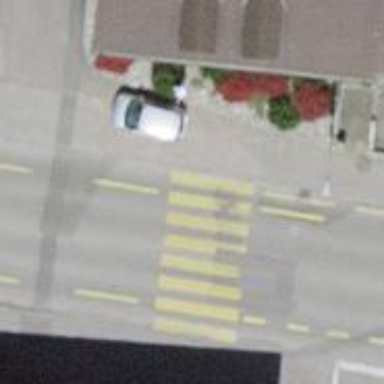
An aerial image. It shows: Zebra crossing on the road.